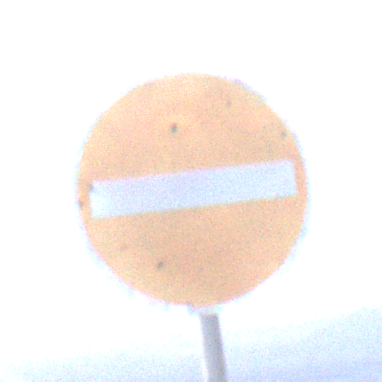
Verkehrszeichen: VerbotDerEinfahrt
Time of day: SunriseSunset
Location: Outdoor (Suburban)
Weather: Clear
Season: NotSpecified
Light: Natural